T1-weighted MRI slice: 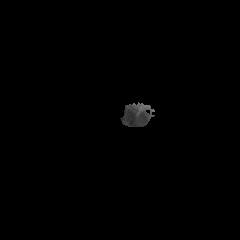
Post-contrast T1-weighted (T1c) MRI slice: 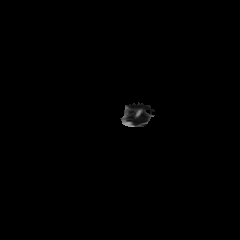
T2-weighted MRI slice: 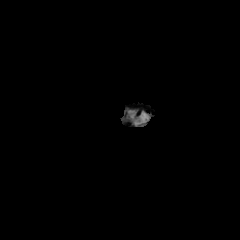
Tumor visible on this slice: no